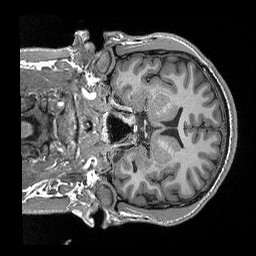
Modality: T1w
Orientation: coronal
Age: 25
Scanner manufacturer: siemens
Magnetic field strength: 3 T
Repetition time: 2.3 s
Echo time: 0.00296 s